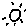
Label: sun